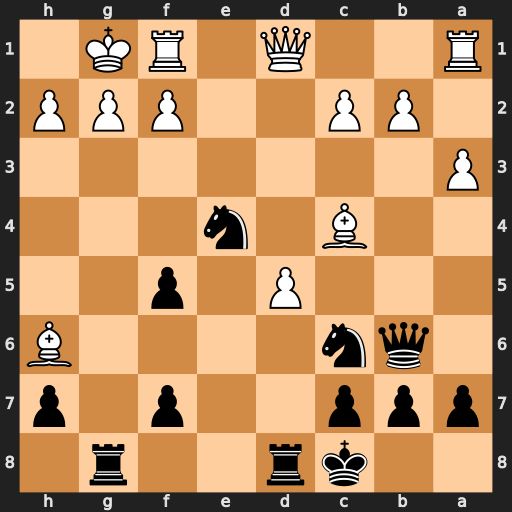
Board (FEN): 2kr2r1/ppp2p1p/1qn4B/3P1p2/2B1n3/P7/1PP2PPP/R2Q1RK1
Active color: b
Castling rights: -
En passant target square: -
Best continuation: Ne5 Qh5 Qg6 Qxg6 Rxg6